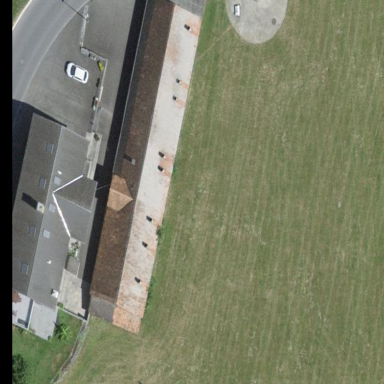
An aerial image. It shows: Farmyard area.